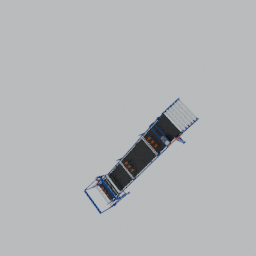
Label: mechanical